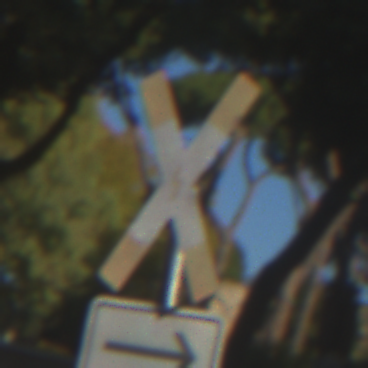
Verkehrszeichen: Andreaskreuz
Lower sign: RichtungsangabeDurchPfeile4
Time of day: MorningAfternoon
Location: Outdoor (Suburban)
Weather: Clear
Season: NotSpecified
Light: Natural